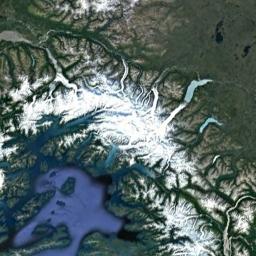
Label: snowberg